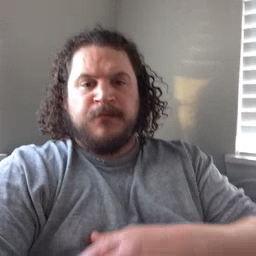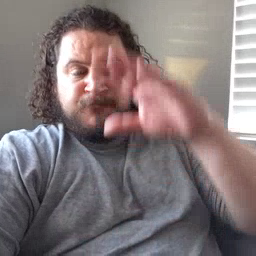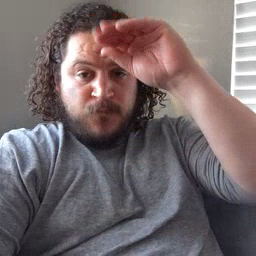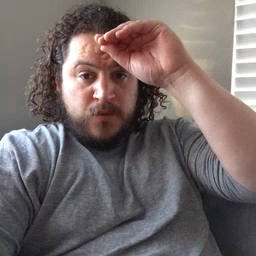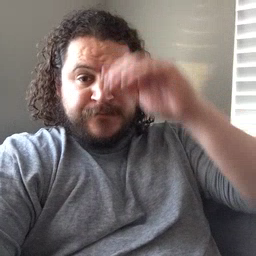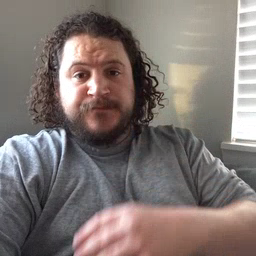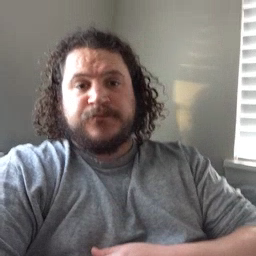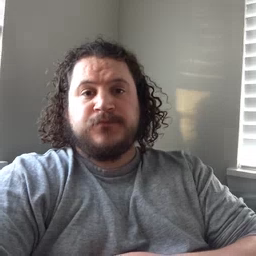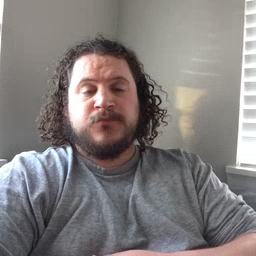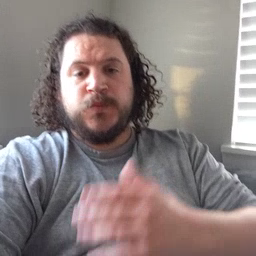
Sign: boy